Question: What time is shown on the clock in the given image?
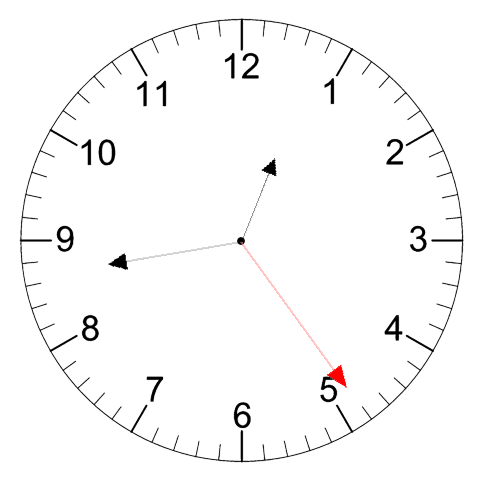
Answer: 12:43:24